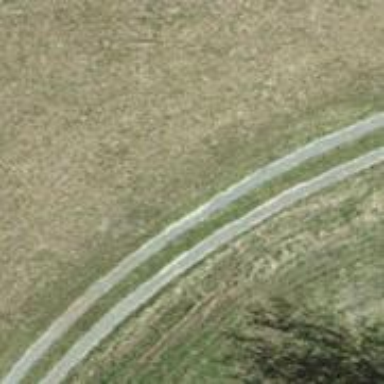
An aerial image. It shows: Track with grass surface categorized as grade4 tracktype.